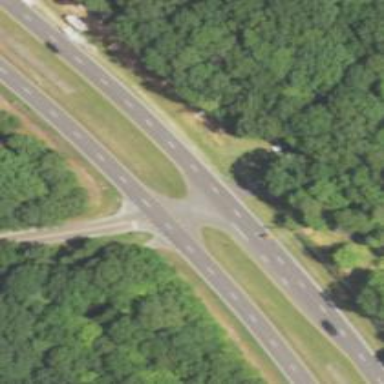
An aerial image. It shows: Trunk highway.